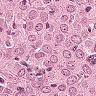
Metastatic tissue present: yes